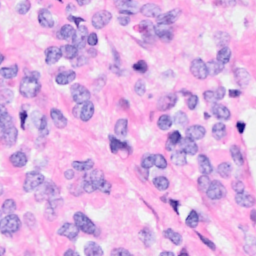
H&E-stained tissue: Breast